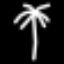
Label: palm tree